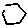
Label: hexagon